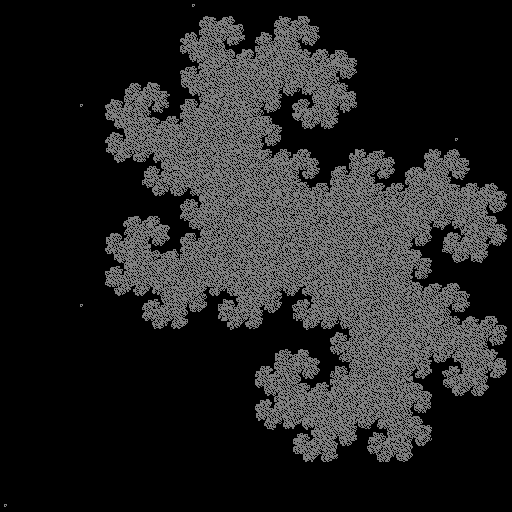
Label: dragon_curve